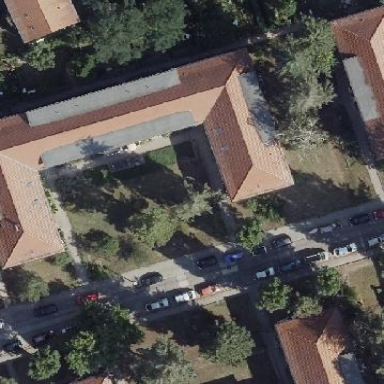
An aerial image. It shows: Hipped roof on apartment building.